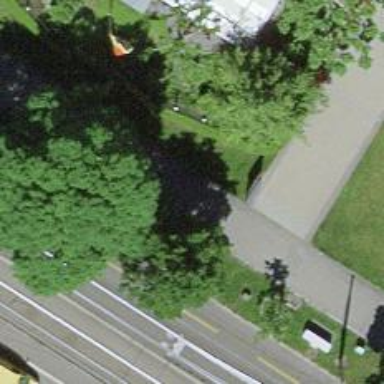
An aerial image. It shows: Tree-lined avenue.